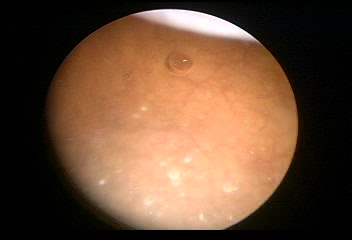
Modality: WLC
Class: Foreign bodies
Subclass: AirBubble
Bladder cancer association: No
Annotated structures: Air bubble